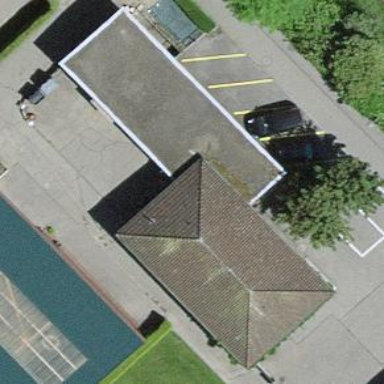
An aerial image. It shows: Building.